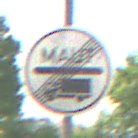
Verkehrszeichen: EndeMautpflicht
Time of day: Midday
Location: Outdoor (RoadRail)
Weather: PartlyCloudy
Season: NotSpecified
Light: Natural